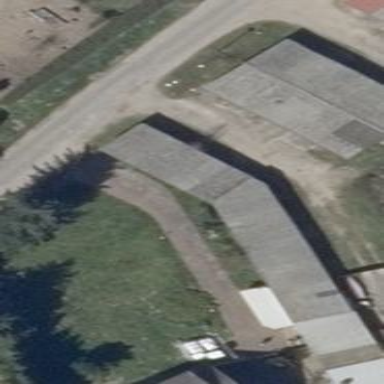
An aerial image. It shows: Group of garages.